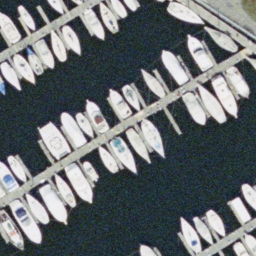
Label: harbor